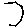
Label: hexagon